Question: I have a dashboard-like layout with fields (symbaloo.com for example). The user can fill these fields with applications like facebook etc. When a field is clicked, the following pop up comes.

All of these fields have a hover effect for desktop users. When I click the X button on my tablet, the popup will dissapear as expected, but then the field below the X button will have a hover effect. This is not desired. I only want it to hover when a user has a mouse hovering over the field.
It's useful to note that this only happens in the browser Android 4.
What are my options?
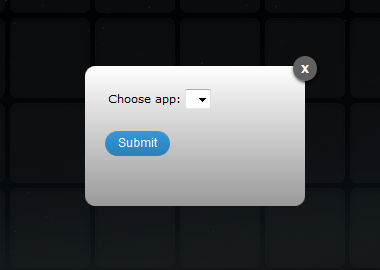
Answer: As this is just happening on Android, I would suggest that you add some sort of validation checking if the UserAgent is from Android (from what I've read, a simple regex like so: /android/i works), if so, add a class/data-attribute to the body/html, and from there apply a selector.
Code example would be this:
'''
if(/android/i.test(navigator.userAgent)) {
$('html').attr('data-android-device', '');
}
'''
Then on the CSS:
'''
[data-android-device] .mybutton:hover {
/* Reset properties */
}
'''